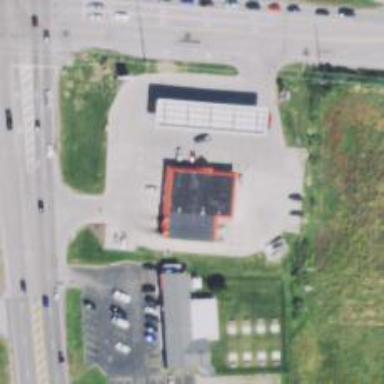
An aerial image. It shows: Convenience shop.